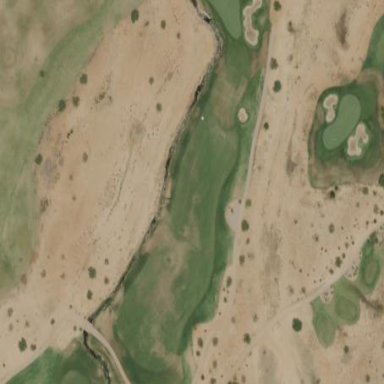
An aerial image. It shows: Picturesque scene of golf course with lateral water hazard.